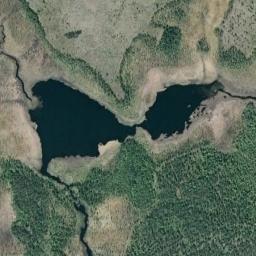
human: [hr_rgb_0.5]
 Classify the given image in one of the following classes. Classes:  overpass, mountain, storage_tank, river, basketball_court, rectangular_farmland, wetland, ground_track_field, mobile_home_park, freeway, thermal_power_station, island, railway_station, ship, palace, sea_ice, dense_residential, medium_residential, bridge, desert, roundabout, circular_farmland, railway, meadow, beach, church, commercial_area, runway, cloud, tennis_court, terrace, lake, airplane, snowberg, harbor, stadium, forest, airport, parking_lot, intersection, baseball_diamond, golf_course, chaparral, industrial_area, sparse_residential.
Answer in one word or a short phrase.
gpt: lake